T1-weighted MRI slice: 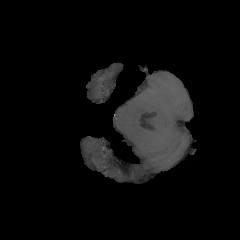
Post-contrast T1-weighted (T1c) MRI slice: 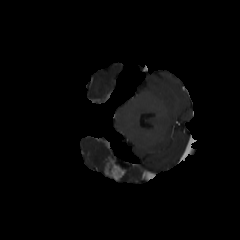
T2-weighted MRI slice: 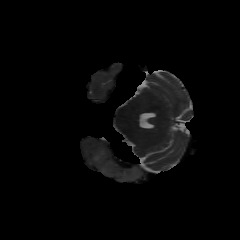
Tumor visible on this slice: yes